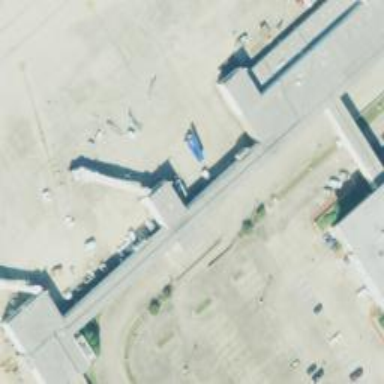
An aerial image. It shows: Airport gate.